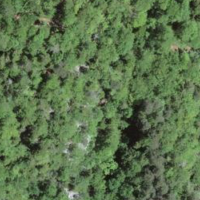
EUNIS habitat code: 41
Species observed at this site:
Cardamine heptaphylla